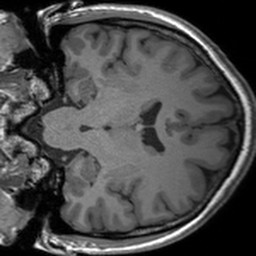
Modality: T1w
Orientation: coronal
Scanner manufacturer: siemens
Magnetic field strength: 3 T
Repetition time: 1.54 s
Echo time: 0.00234 s